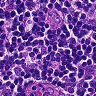
Metastatic tissue present: no